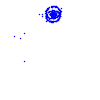
Particle: electron